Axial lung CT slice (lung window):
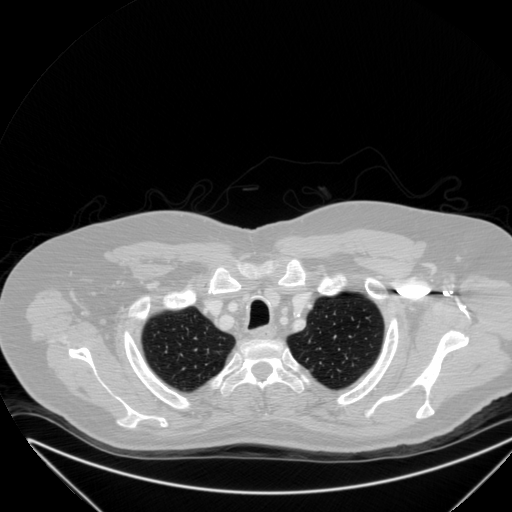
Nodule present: no